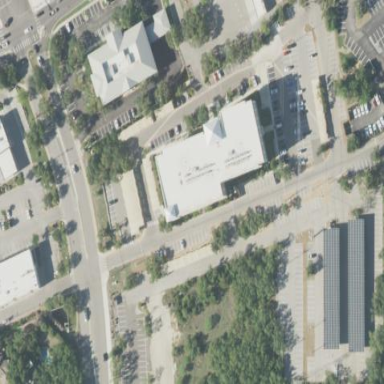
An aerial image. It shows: Office building.